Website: apple
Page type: review-order
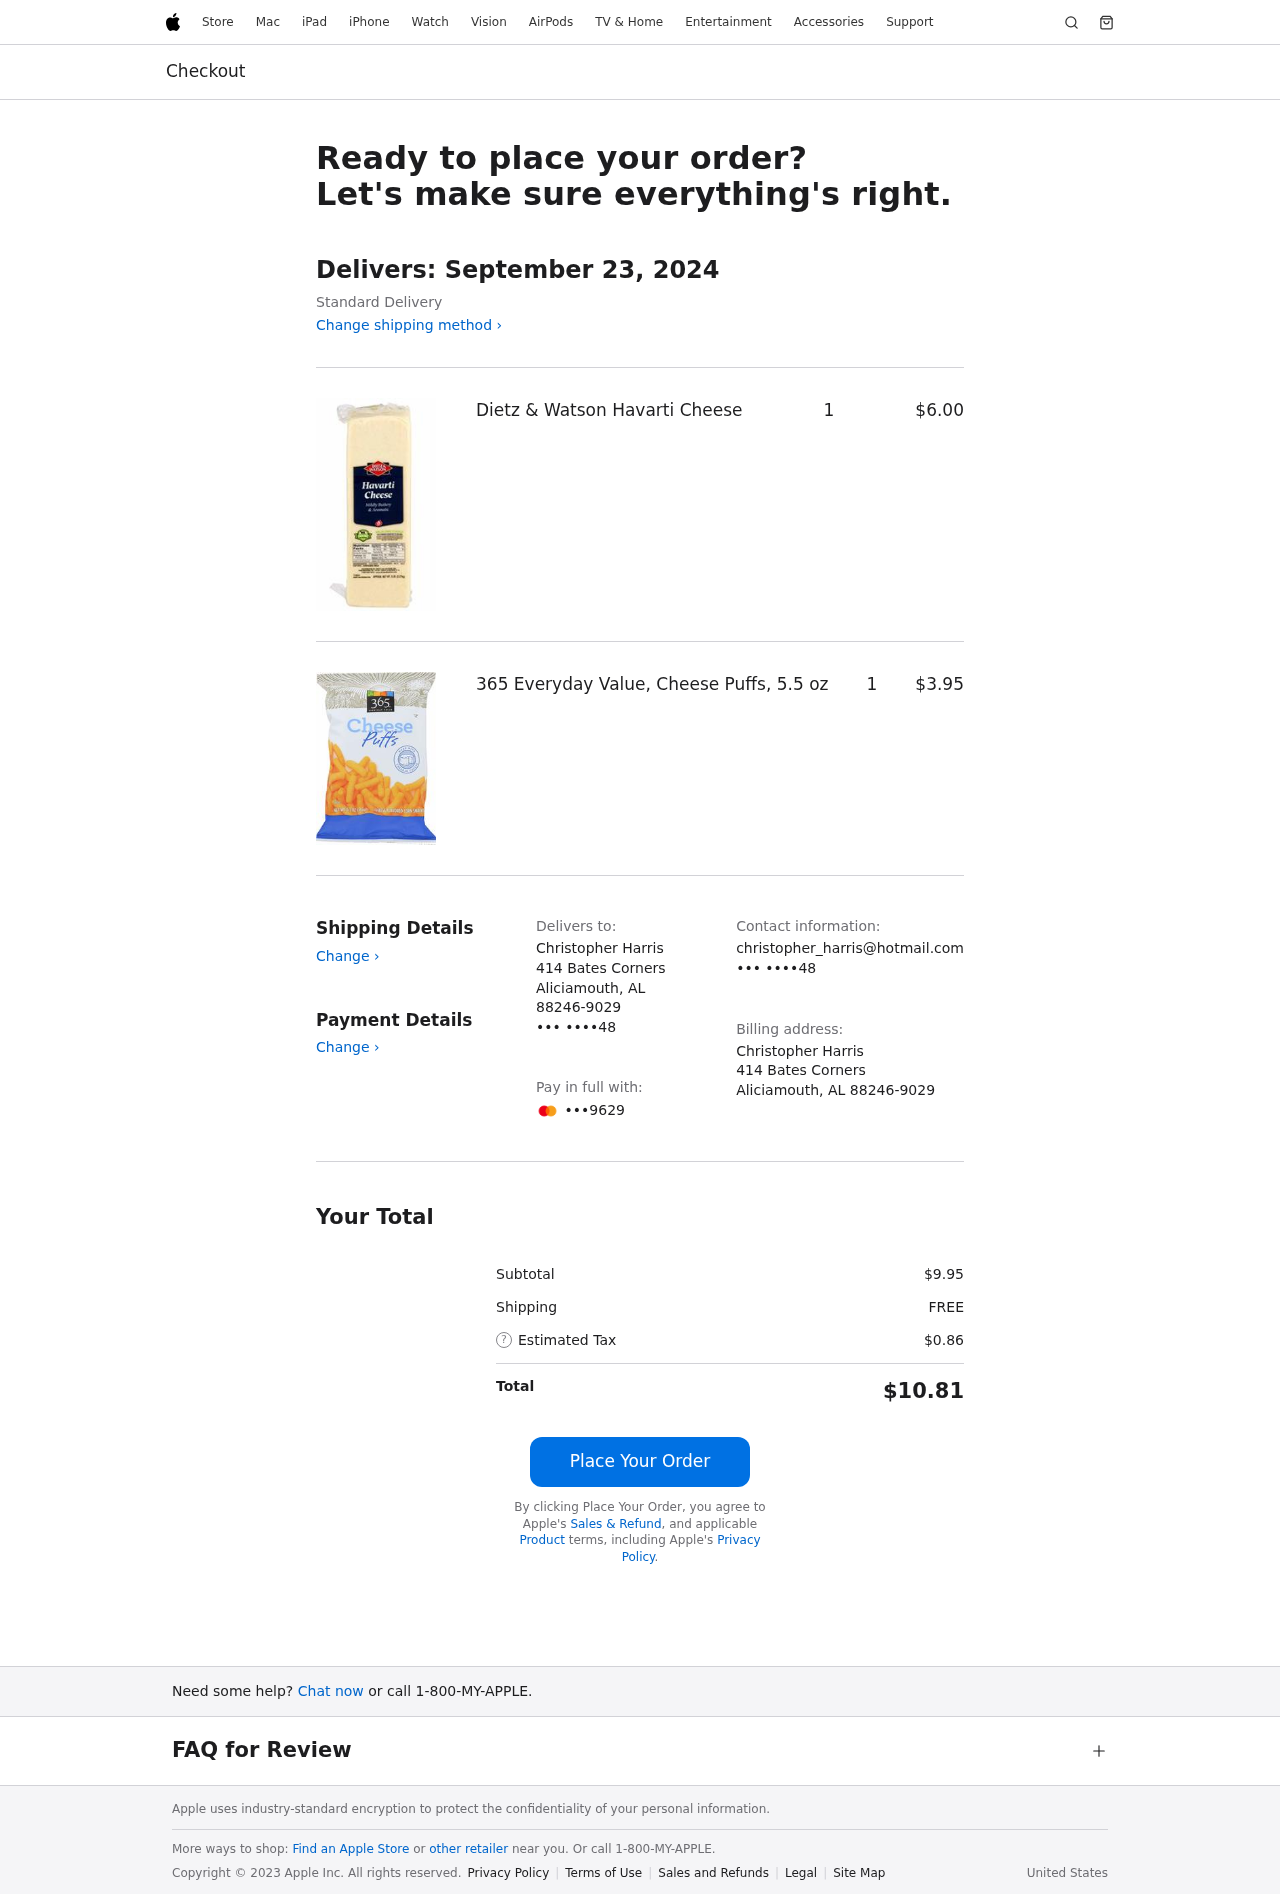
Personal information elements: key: PII_CARD_LAST4
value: •••9629
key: PII_CITY
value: Aliciamouth
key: PII_EMAIL
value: christopher_harris@hotmail.com
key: PII_FULLNAME
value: Christopher Harris
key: PII_PHONE
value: ••• ••••48
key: PII_POSTCODE_FULL
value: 88246-9029
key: PII_STATE_ABBR
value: AL
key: PII_STREET
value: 414 Bates Corners
Product elements: key: PRODUCT1_NAME
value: Dietz & Watson Havarti Cheese
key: PRODUCT1_PRICE
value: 6
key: PRODUCT1_QUANTITY
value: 1
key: PRODUCT2_NAME
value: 365 Everyday Value, Cheese Puffs, 5.5 oz
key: PRODUCT2_PRICE
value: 3.95
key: PRODUCT2_QUANTITY
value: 1
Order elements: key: ORDER_DELIVERY_DATE
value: September 23, 2024
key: ORDER_SUBTOTAL
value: $9.95
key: ORDER_SHIPPING_COST
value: FREE
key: ORDER_TAX
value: $0.86
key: ORDER_TOTAL
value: $10.81